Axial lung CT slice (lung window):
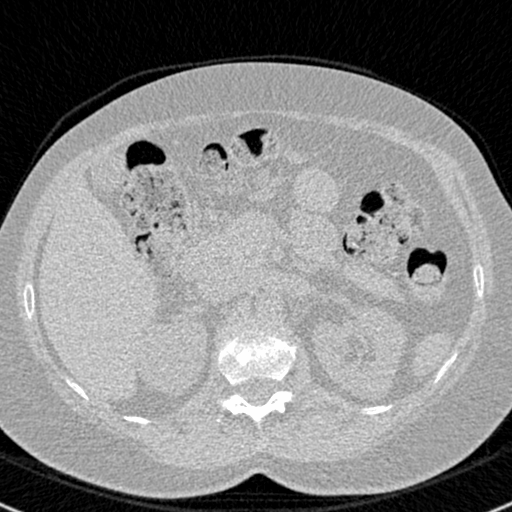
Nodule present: no